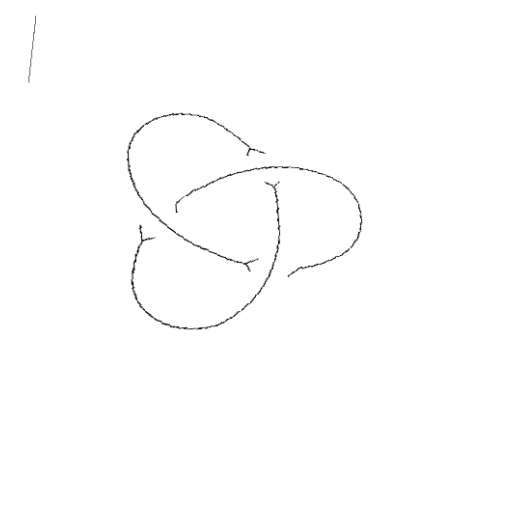
Crossing number: 3